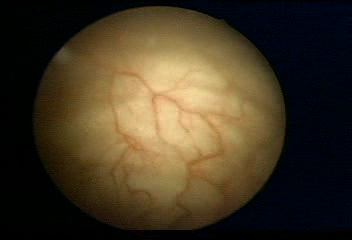
Modality: WLC
Class: Normal mucosa
Bladder cancer association: No